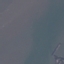
Land use / land cover: SeaLake